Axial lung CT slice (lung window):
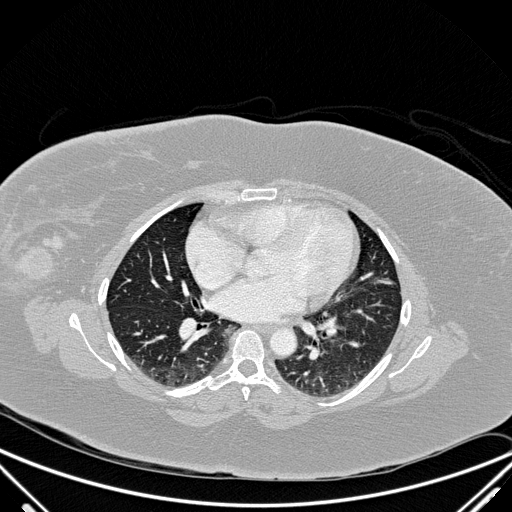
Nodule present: no